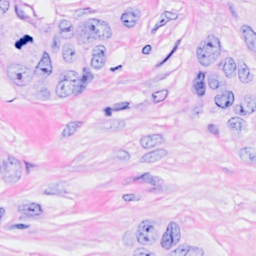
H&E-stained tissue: Breast